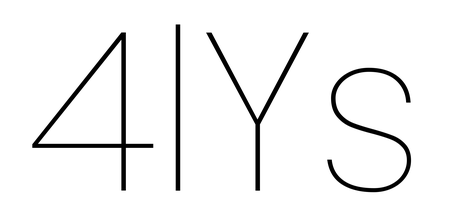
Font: Poppins-Thin